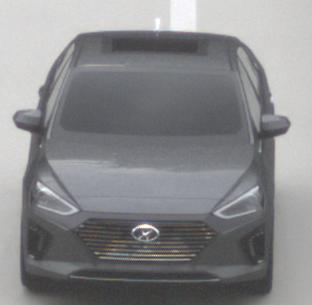
Make: Hyundai
Model: IONIQ Hybrid
Detailed model: IONIQ (AE) Hybrid
Model produced from: 2016/10
Model produced until: 2018/08
Doors: 5
Color: gray
Road condition: dry road
Daytime: morning or afternoon
Contrast: low contrast